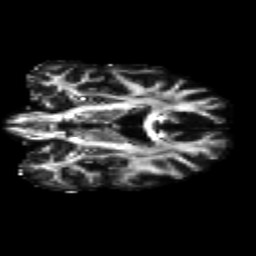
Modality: FA
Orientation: coronal
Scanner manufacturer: siemens
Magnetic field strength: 3 T
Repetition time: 8.8 s
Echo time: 0.085 s